Question:
Using below code im getting all "Name" Column values
'''
$.fn.yiiGridView.getColumn("CGridViewUser",1).text();
'''
if i want to get selected row "Name" column value (like shown in image), how to achevie this?
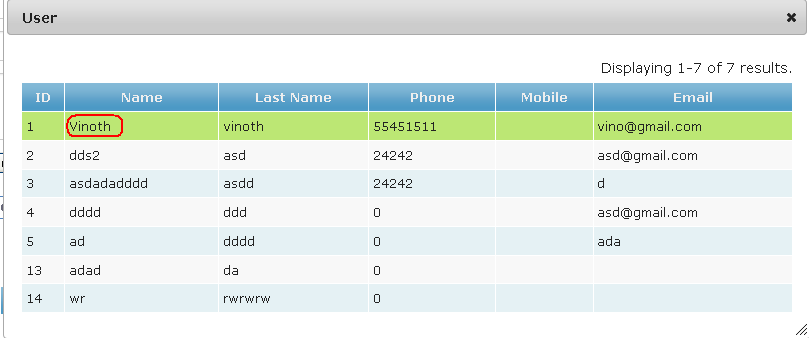
Answer: First add an ID to your GridView.
'''
<?php
$this->widget('zii.widgets.grid.CGridView', array
(
'dataProvider'=>$dataProvider,
'htmlOptions'=>array('id'=>'MyID'), //MyID is an ID to grid wrapper
........
........
'''
Now, jQuery
'''
$("#MyID table tbody tr").click(function()
{
$this=$(this);
var firstColVal= $this.find('td:first-child').text();
var secondColVal= $this.find('td:nth-child(2)').text();
var lastColVal= $this.find('td:last-child').text();
alert(firstColVal);
});
'''
It will work.